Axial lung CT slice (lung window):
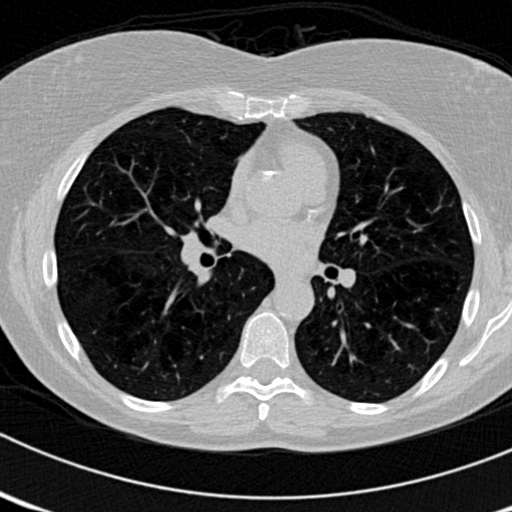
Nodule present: no